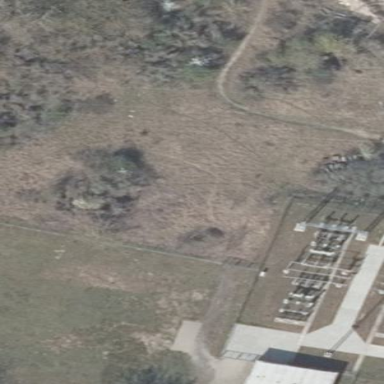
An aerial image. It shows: Outdoor power substation surrounded by fence. The substation is specifically for distribution purposes.